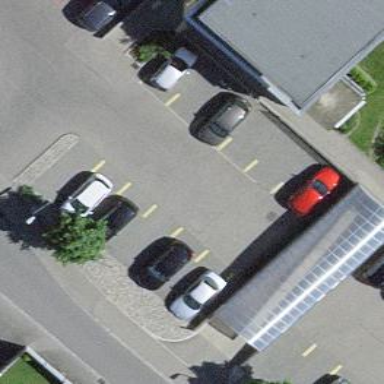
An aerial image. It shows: Parking aisle designated as service road.